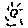
Label: sun